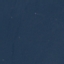
Land use / land cover: SeaLake